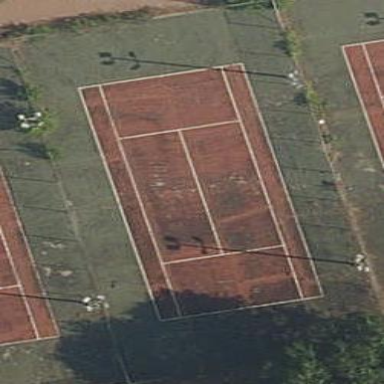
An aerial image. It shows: Tennis court on pitch.